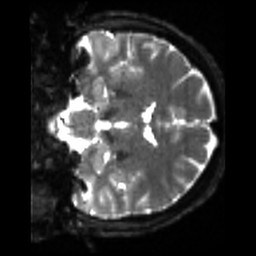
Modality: sbref
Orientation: coronal
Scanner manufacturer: siemens
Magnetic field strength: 3 T
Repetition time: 4 s
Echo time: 0.0594 s